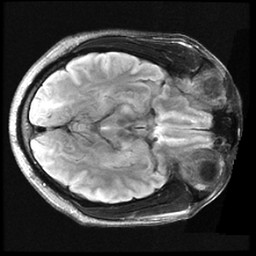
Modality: FLAIR
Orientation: axial
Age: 47
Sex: male
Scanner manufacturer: ge
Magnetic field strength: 3 T
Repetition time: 11 s
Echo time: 0.1497 s